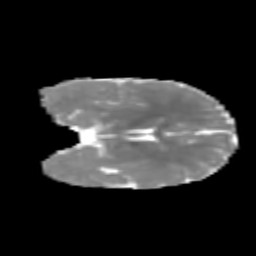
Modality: MD
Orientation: coronal
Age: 7
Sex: female
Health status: healthy